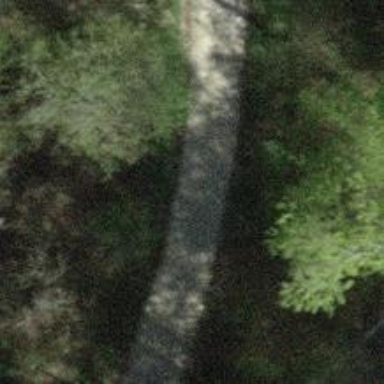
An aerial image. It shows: Track road with grade3 tracktype.